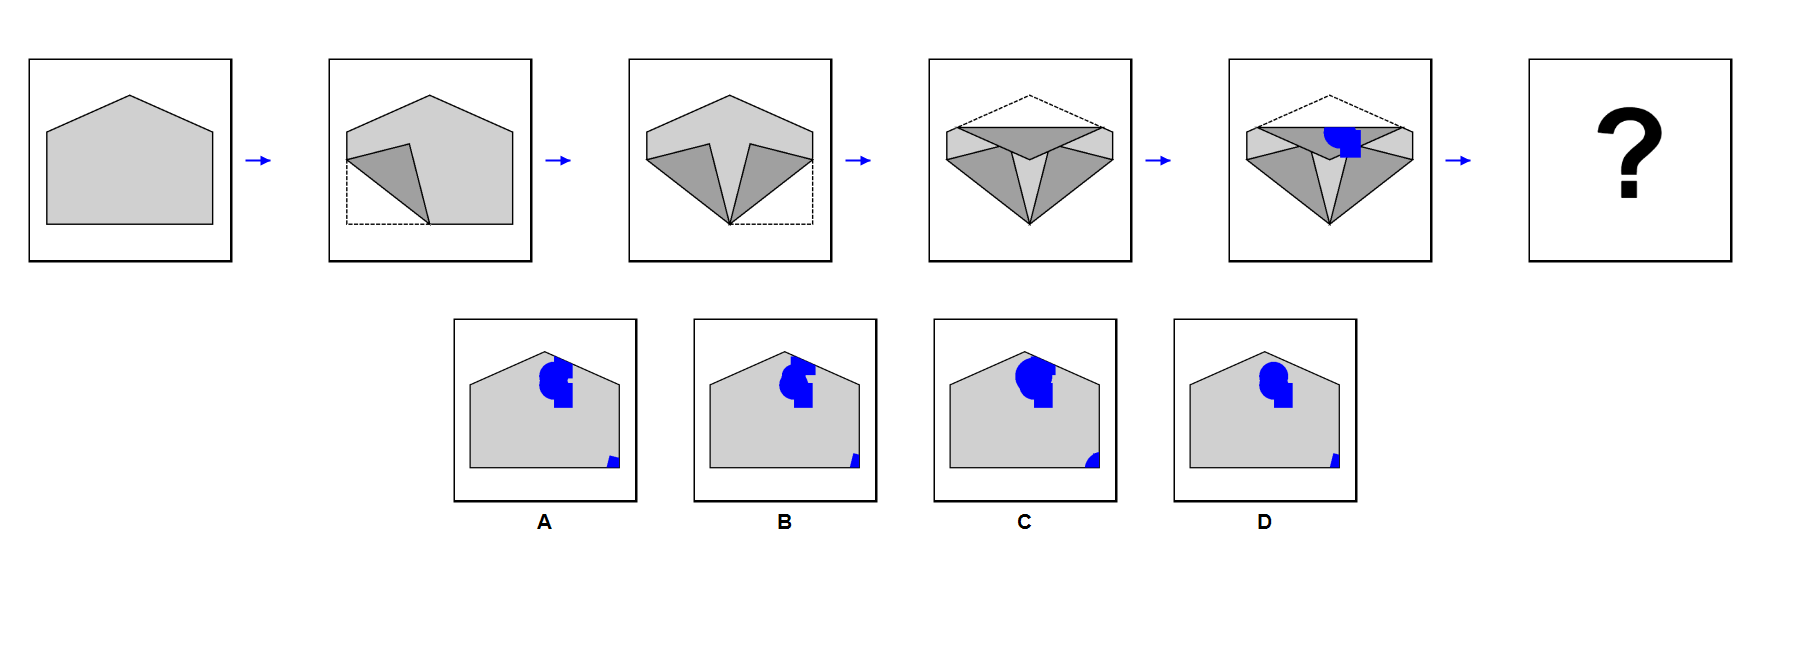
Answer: A